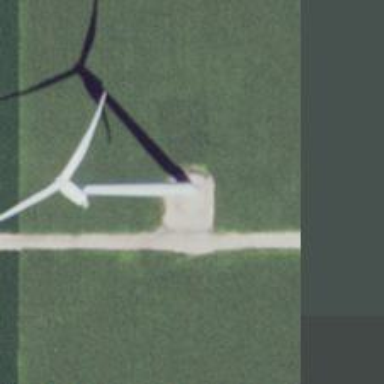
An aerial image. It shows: Wind generator powered by horizontal axis wind turbine.